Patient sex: M
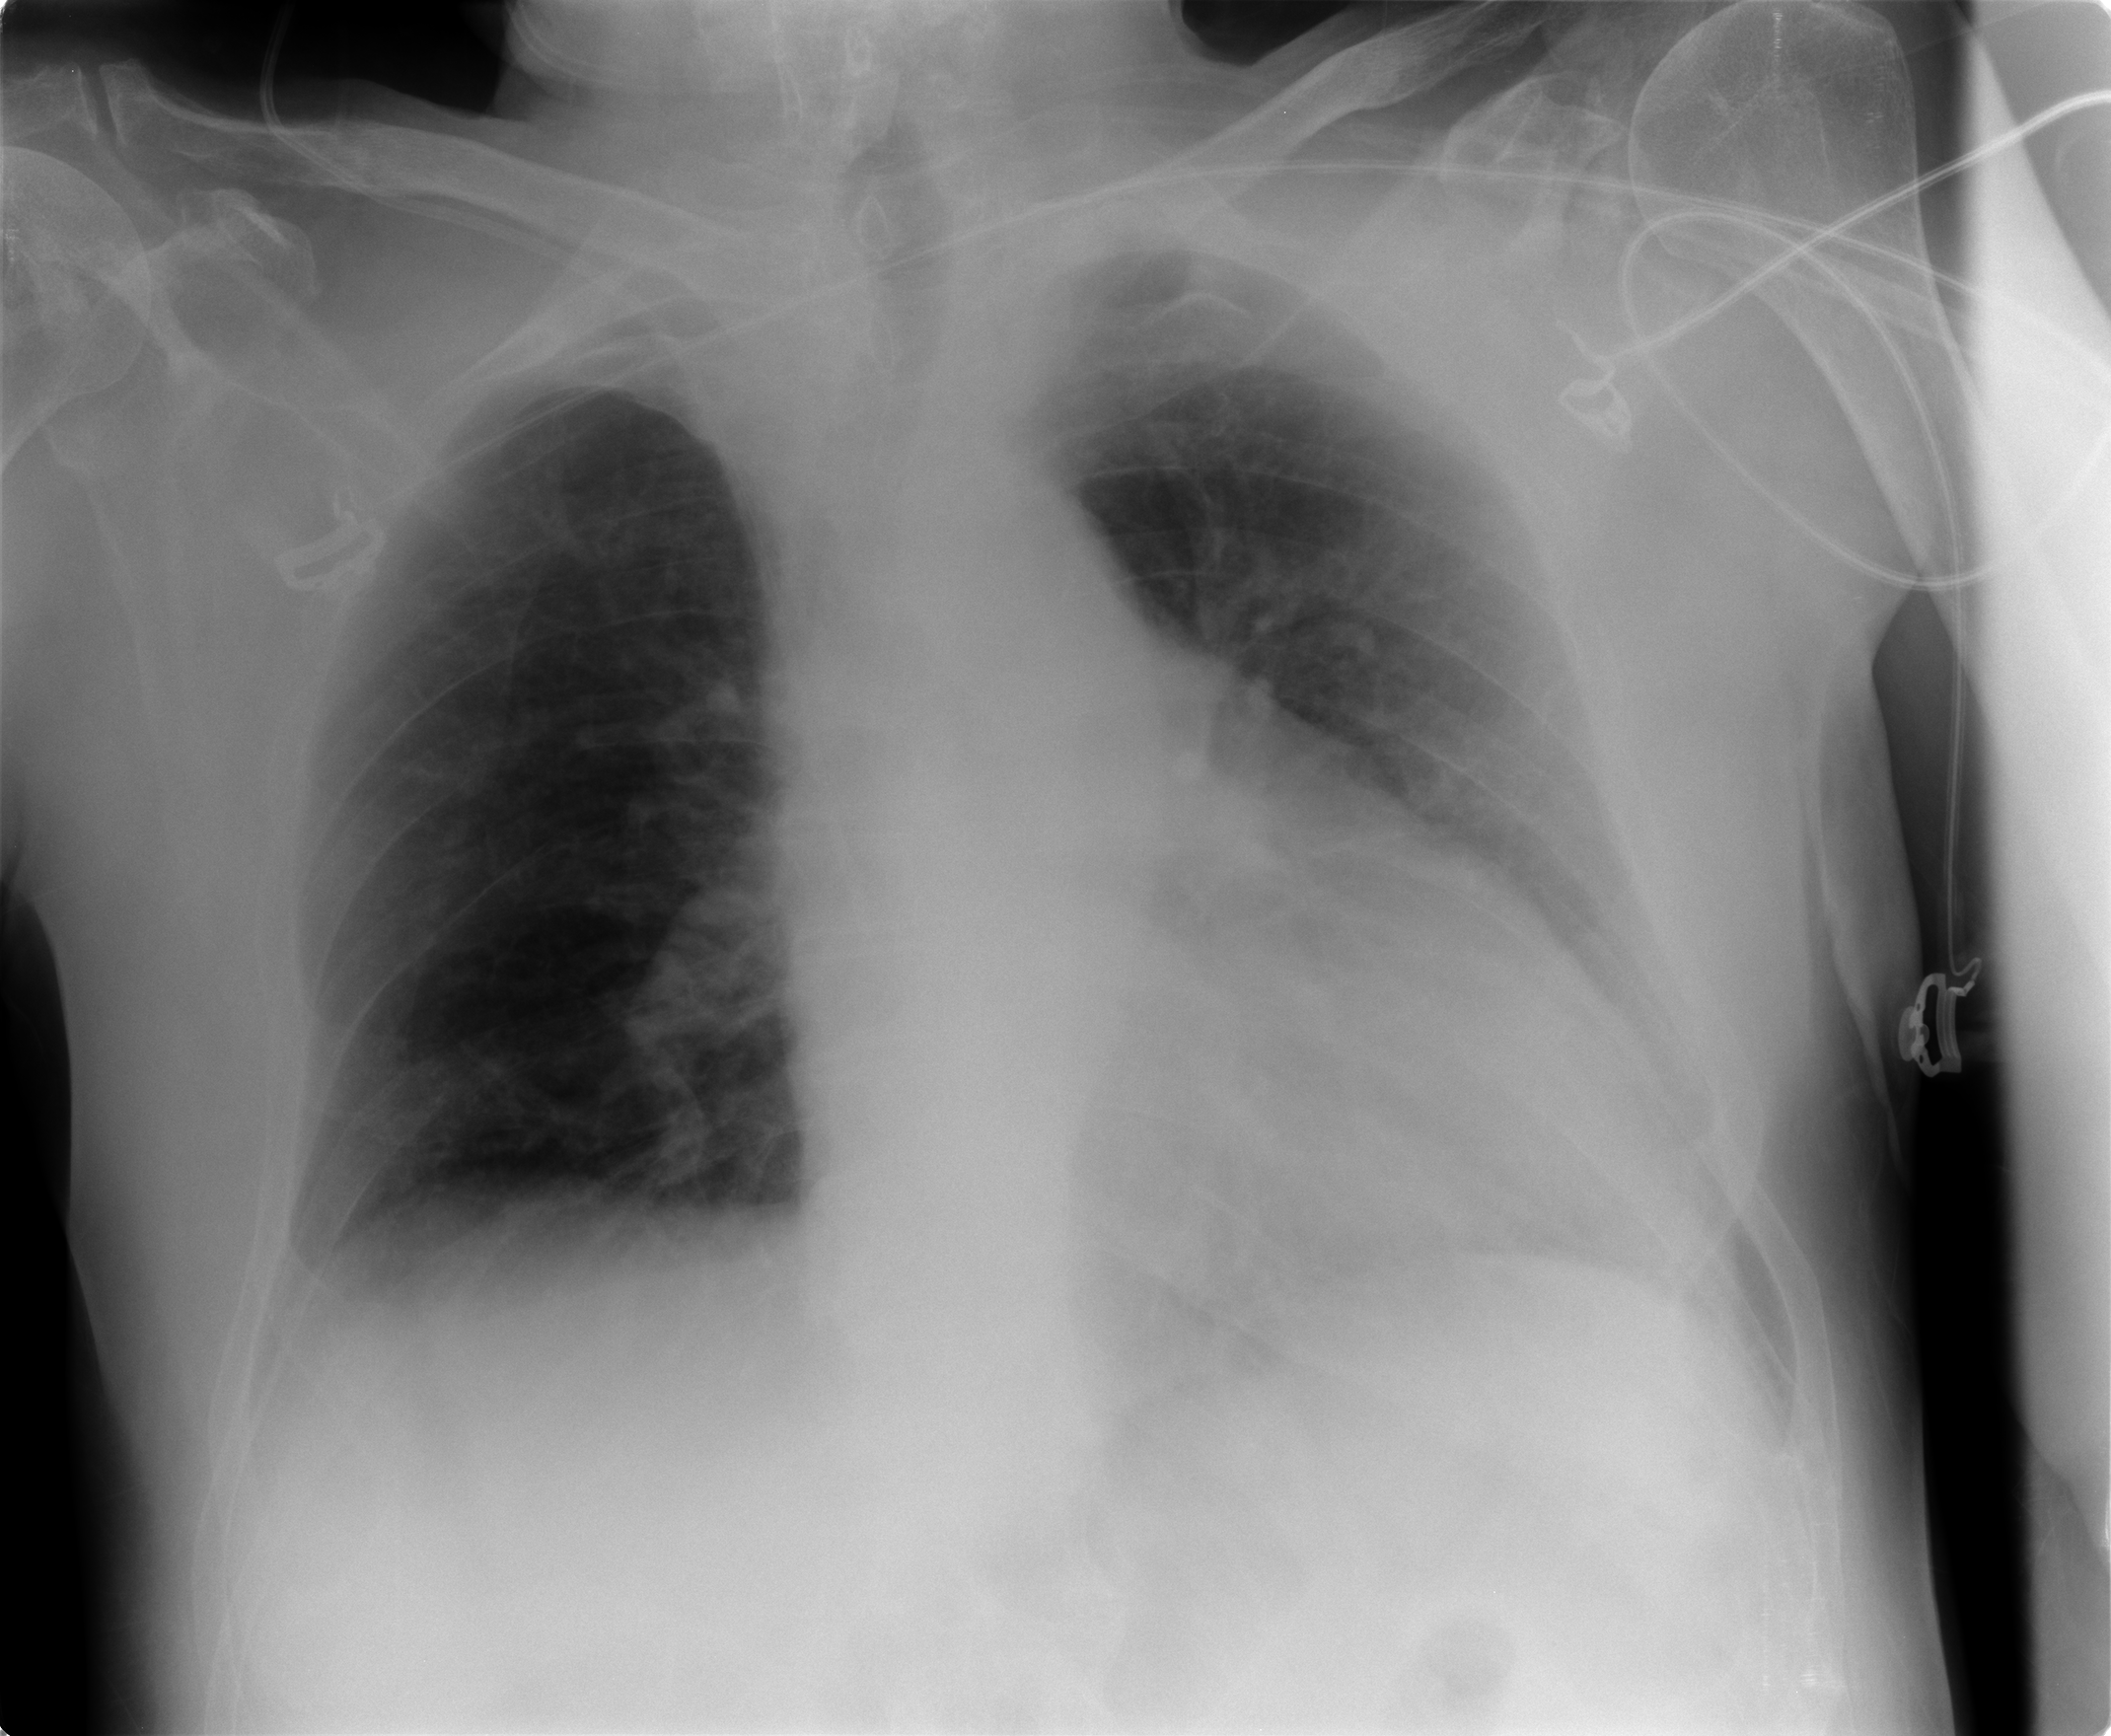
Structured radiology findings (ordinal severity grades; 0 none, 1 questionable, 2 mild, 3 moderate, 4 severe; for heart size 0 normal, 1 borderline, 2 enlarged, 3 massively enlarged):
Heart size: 2
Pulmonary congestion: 2
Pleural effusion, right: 0
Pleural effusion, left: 2
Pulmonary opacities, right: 0
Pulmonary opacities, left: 0
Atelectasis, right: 0
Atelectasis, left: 2